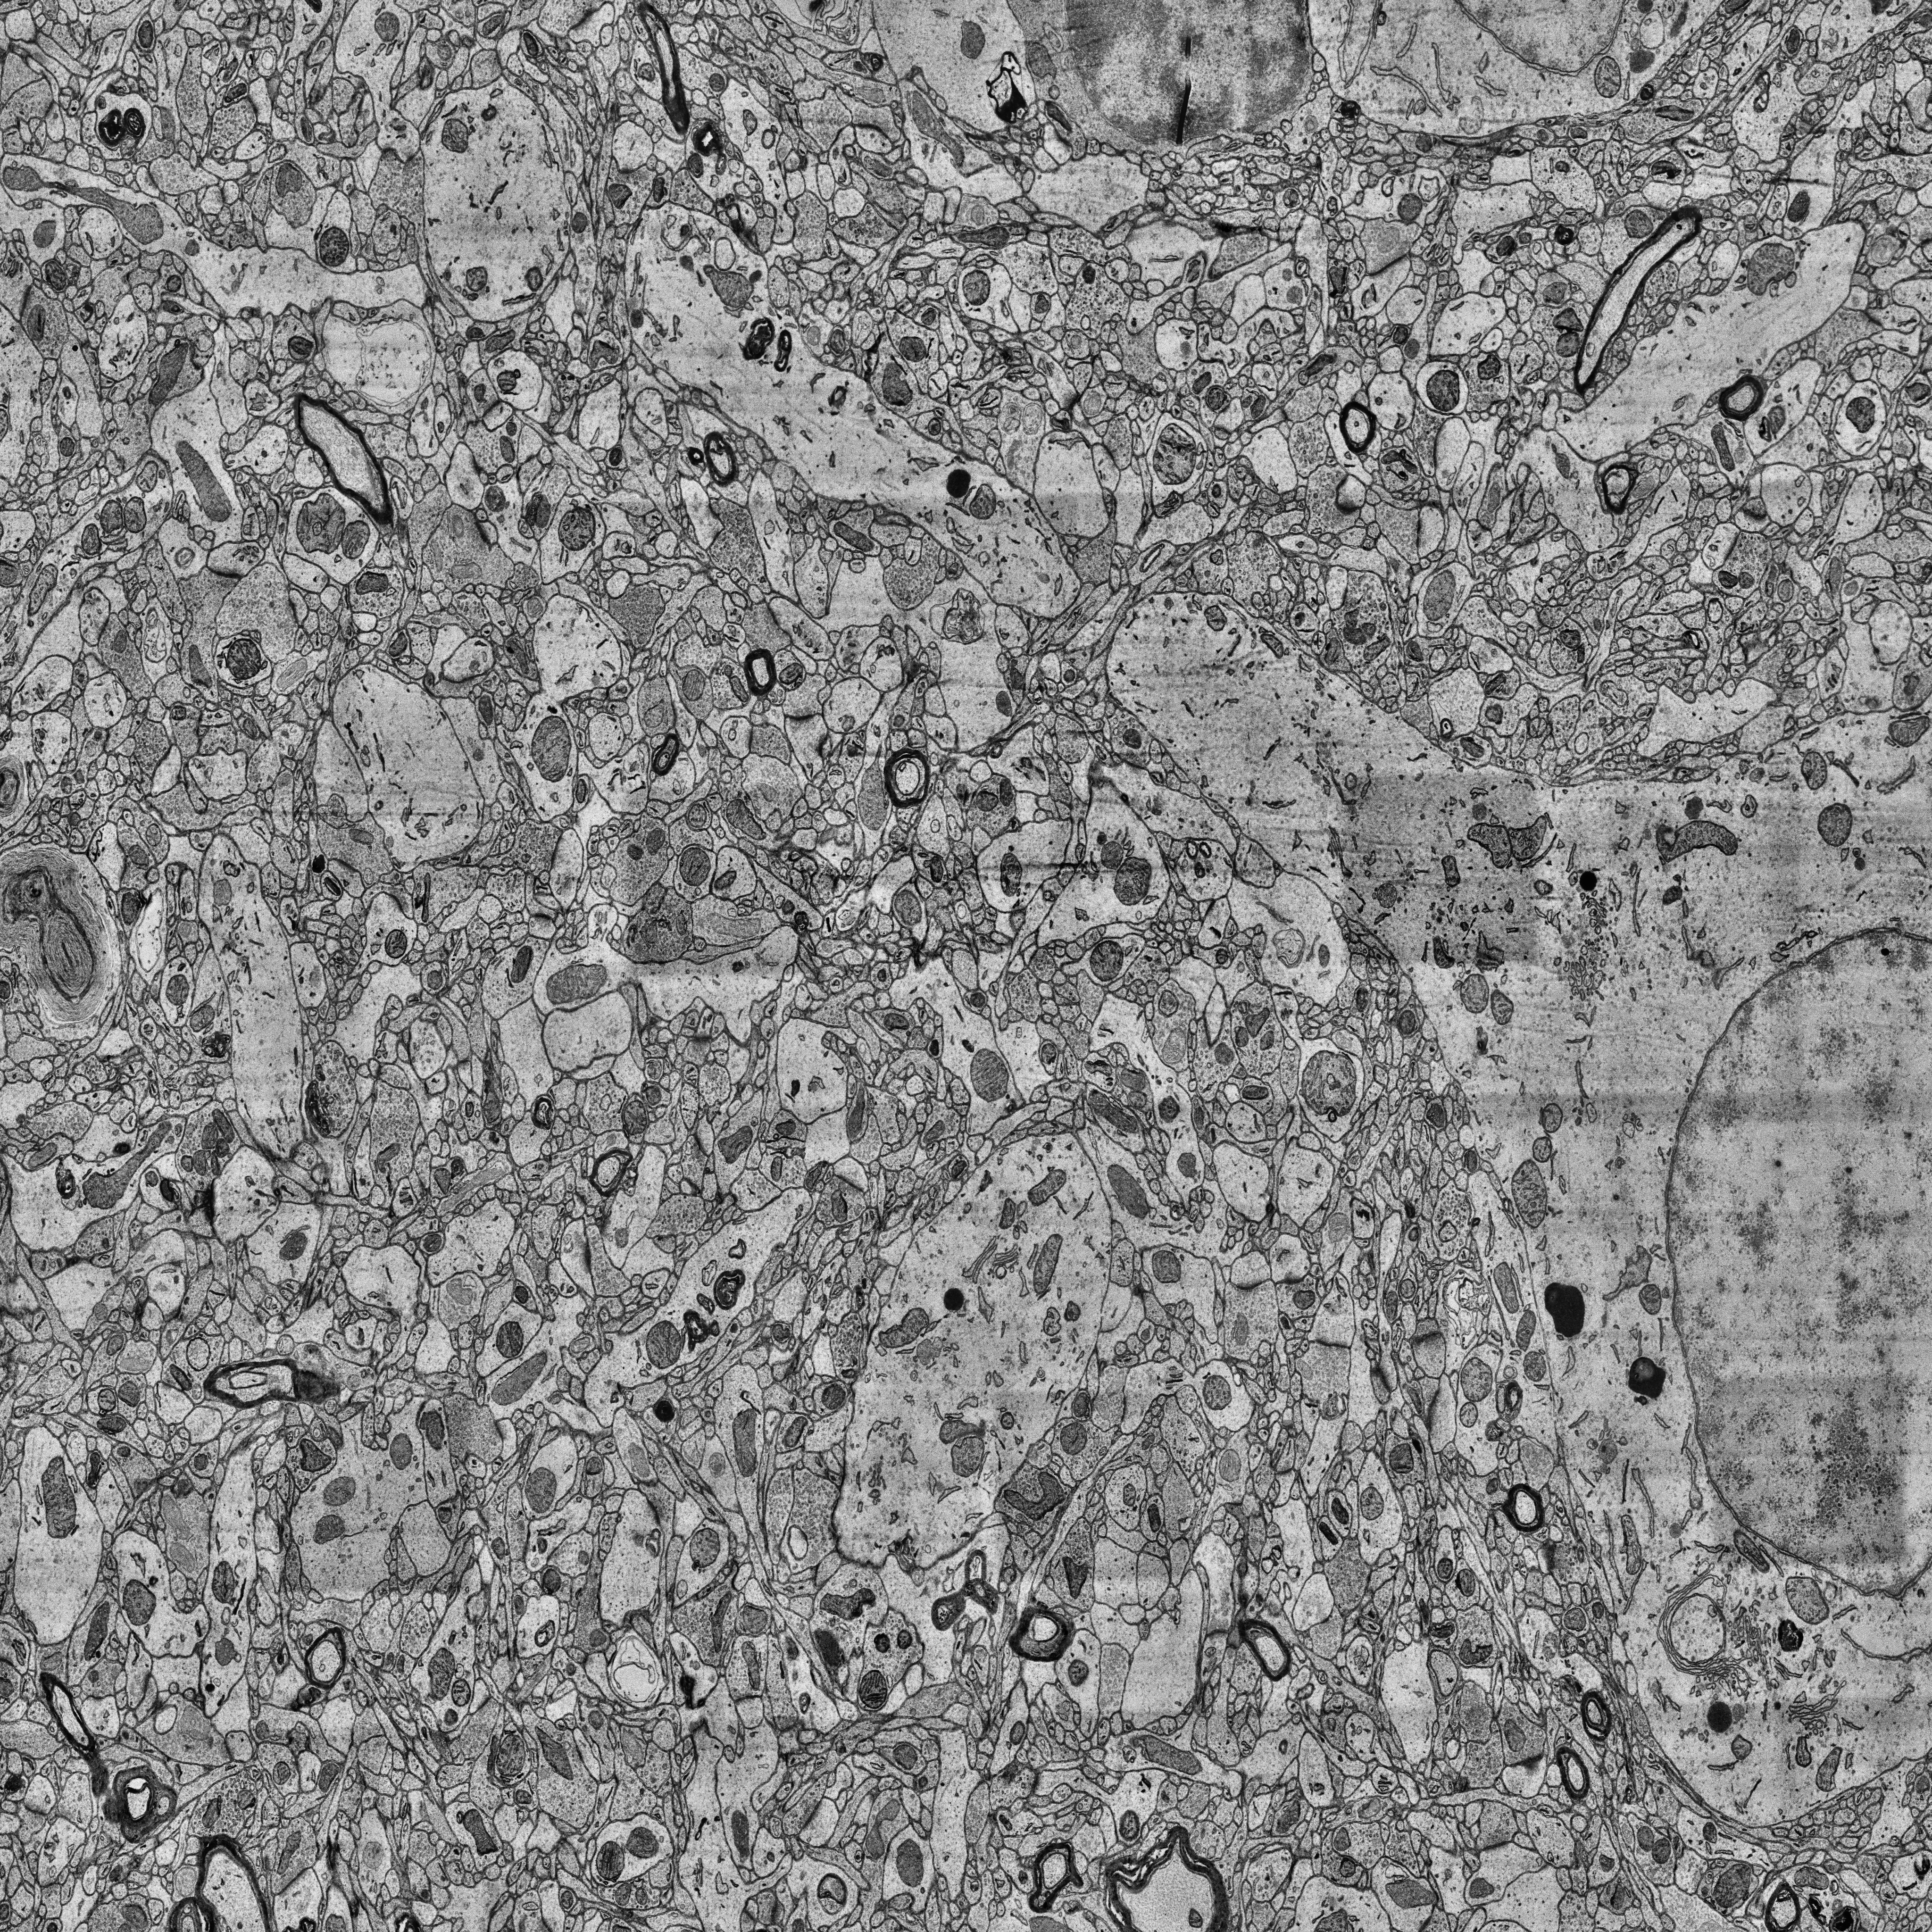
Electron microscopy slice of human cortex tissue
Slice depth (z): 262
Mitochondria instances in slice: 446